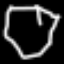
Label: octagon